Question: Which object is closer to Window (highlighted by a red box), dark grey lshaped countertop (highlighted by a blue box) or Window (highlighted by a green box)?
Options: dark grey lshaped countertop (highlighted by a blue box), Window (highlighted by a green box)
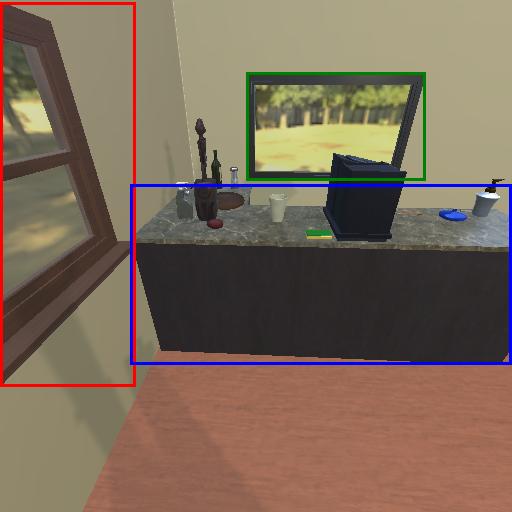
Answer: dark grey lshaped countertop (highlighted by a blue box)